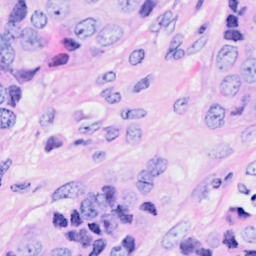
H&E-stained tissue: Breast